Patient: sex F, age 58
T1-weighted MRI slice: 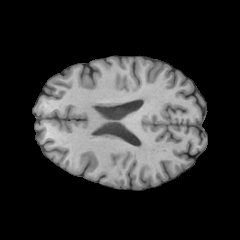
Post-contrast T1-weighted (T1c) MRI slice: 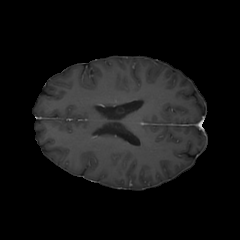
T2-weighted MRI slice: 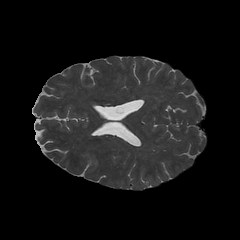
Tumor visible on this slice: no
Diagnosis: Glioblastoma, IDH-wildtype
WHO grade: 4